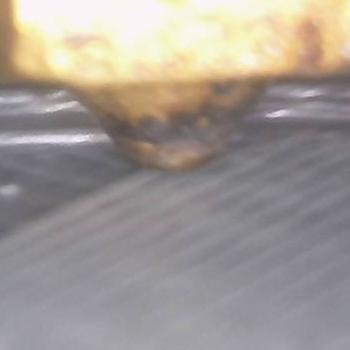
Flow rate: 35%